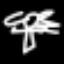
Label: palm tree